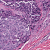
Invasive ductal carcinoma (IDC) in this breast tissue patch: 0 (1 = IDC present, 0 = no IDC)